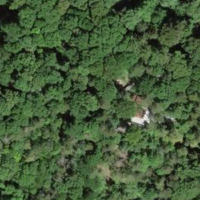
EUNIS habitat code: 41
Species observed at this site:
Argynnis paphia